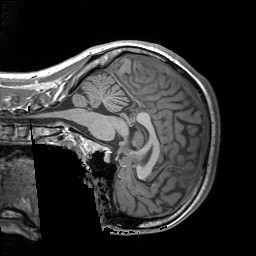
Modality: T1w
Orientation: sagittal
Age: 20
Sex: female
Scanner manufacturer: siemens
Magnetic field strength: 3 T
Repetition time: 1.9 s
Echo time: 0.00252 s